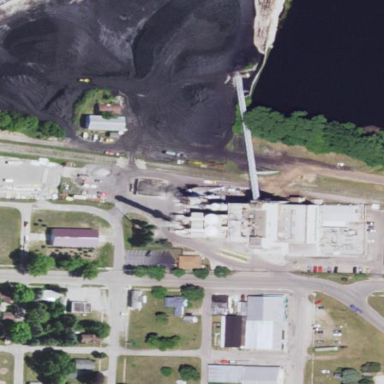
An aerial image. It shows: Industrial area with coal-powered plant.